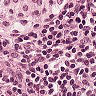
Metastatic tissue present: no